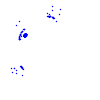
Particle: electron